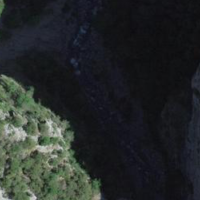
EUNIS habitat code: 45
Species observed at this site:
Phylloscopus collybita
Garrulus glandarius
Turdus viscivorus
Erithacus rubecula